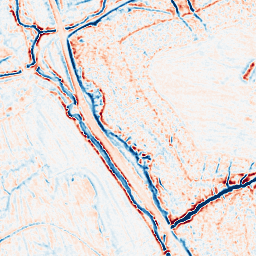
Category: edge_preserving
Decomposition family: bilateral
Decomposition parameters: d: 9
sigma_color: 150
sigma_space: 150
Upsampling method: linear_exact
Upsampling parameters: scale: 2
Upsampling scale: 2